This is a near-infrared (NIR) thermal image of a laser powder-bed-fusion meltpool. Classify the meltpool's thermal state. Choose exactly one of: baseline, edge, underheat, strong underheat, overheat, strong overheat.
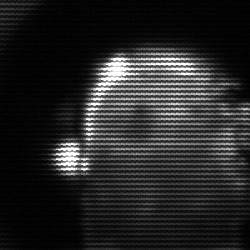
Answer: baseline